Field crop: maize
Growth stage: 2
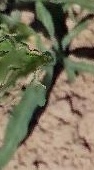
Species: maize